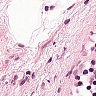
Metastatic tissue present: no